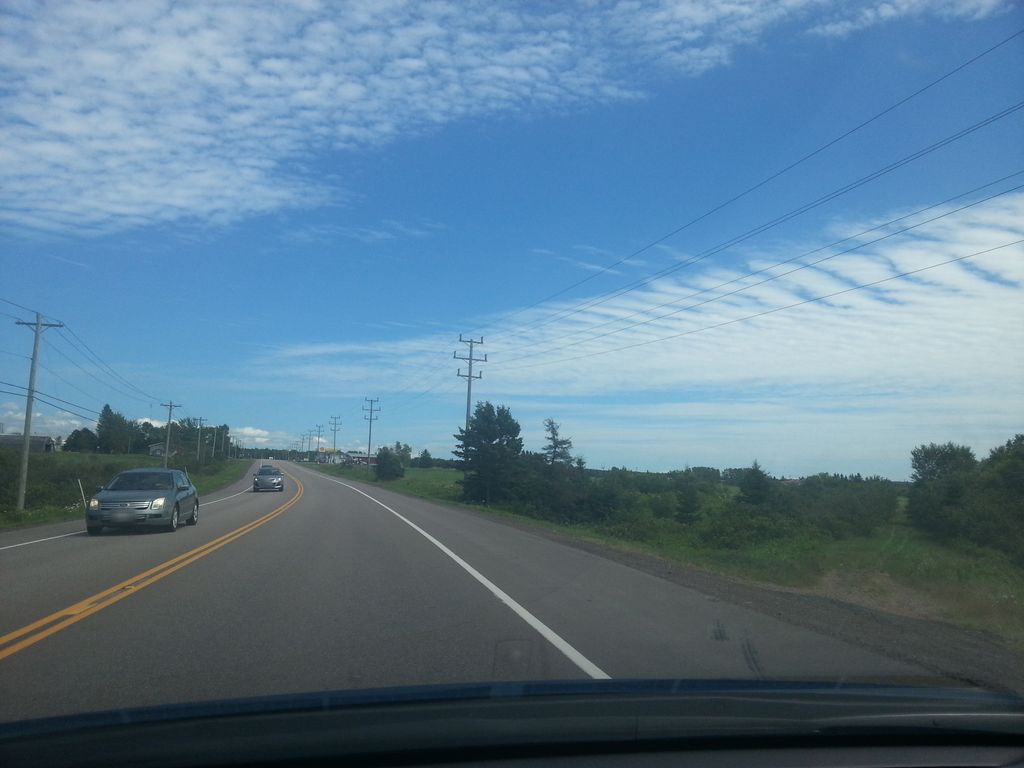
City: charlottetown